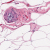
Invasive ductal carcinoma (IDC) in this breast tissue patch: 0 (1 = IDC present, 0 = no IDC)